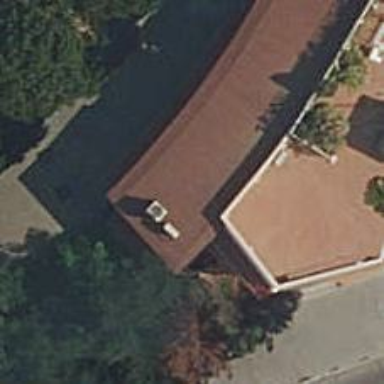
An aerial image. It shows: Restaurant.